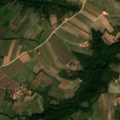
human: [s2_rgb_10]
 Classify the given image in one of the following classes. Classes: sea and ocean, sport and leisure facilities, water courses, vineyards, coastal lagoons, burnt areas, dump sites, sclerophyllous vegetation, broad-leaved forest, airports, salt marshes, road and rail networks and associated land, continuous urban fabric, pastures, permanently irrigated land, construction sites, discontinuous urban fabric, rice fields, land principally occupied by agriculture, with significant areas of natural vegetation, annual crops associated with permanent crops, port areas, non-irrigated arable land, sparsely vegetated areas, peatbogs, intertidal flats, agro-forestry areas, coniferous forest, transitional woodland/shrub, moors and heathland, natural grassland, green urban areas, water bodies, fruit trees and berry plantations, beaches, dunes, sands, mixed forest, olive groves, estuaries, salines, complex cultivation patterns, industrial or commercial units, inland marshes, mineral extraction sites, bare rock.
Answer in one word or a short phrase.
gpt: complex cultivation patterns, land principally occupied by agriculture, with significant areas of natural vegetation, broad-leaved forest